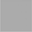
Piece: xx